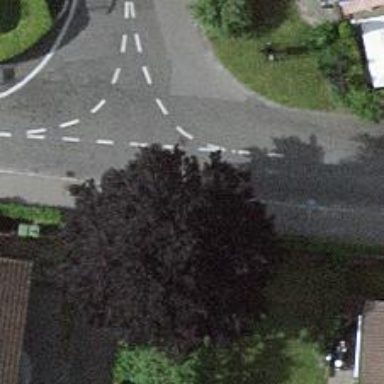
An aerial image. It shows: Kerb serving as barrier.